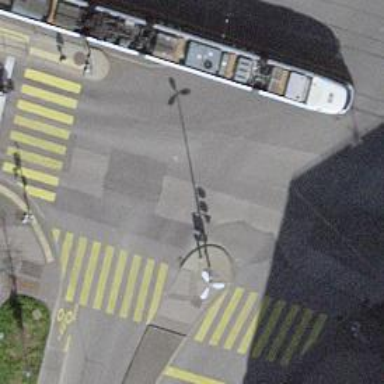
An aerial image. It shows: Road with traffic signals.